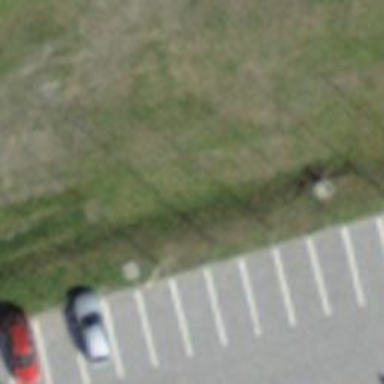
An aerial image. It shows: Flagpole which is man-made.